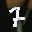
Label: 7